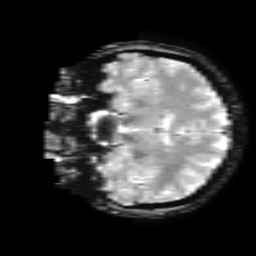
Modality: T2starw
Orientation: coronal
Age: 32
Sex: male
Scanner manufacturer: ge
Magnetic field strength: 3 T
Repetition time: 0.65 s
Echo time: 0.02 s